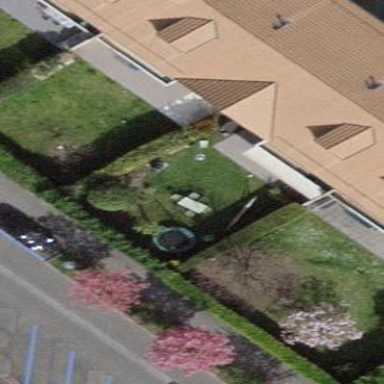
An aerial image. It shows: Garden enclosed by fence.